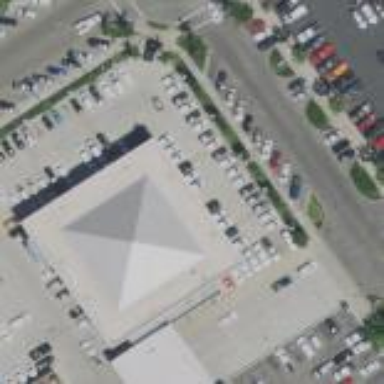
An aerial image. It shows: Building that houses car shop.